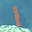
Label: 1